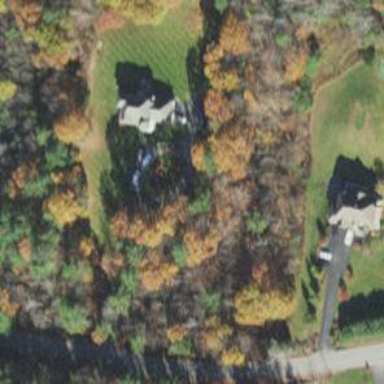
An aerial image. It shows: Driveway.